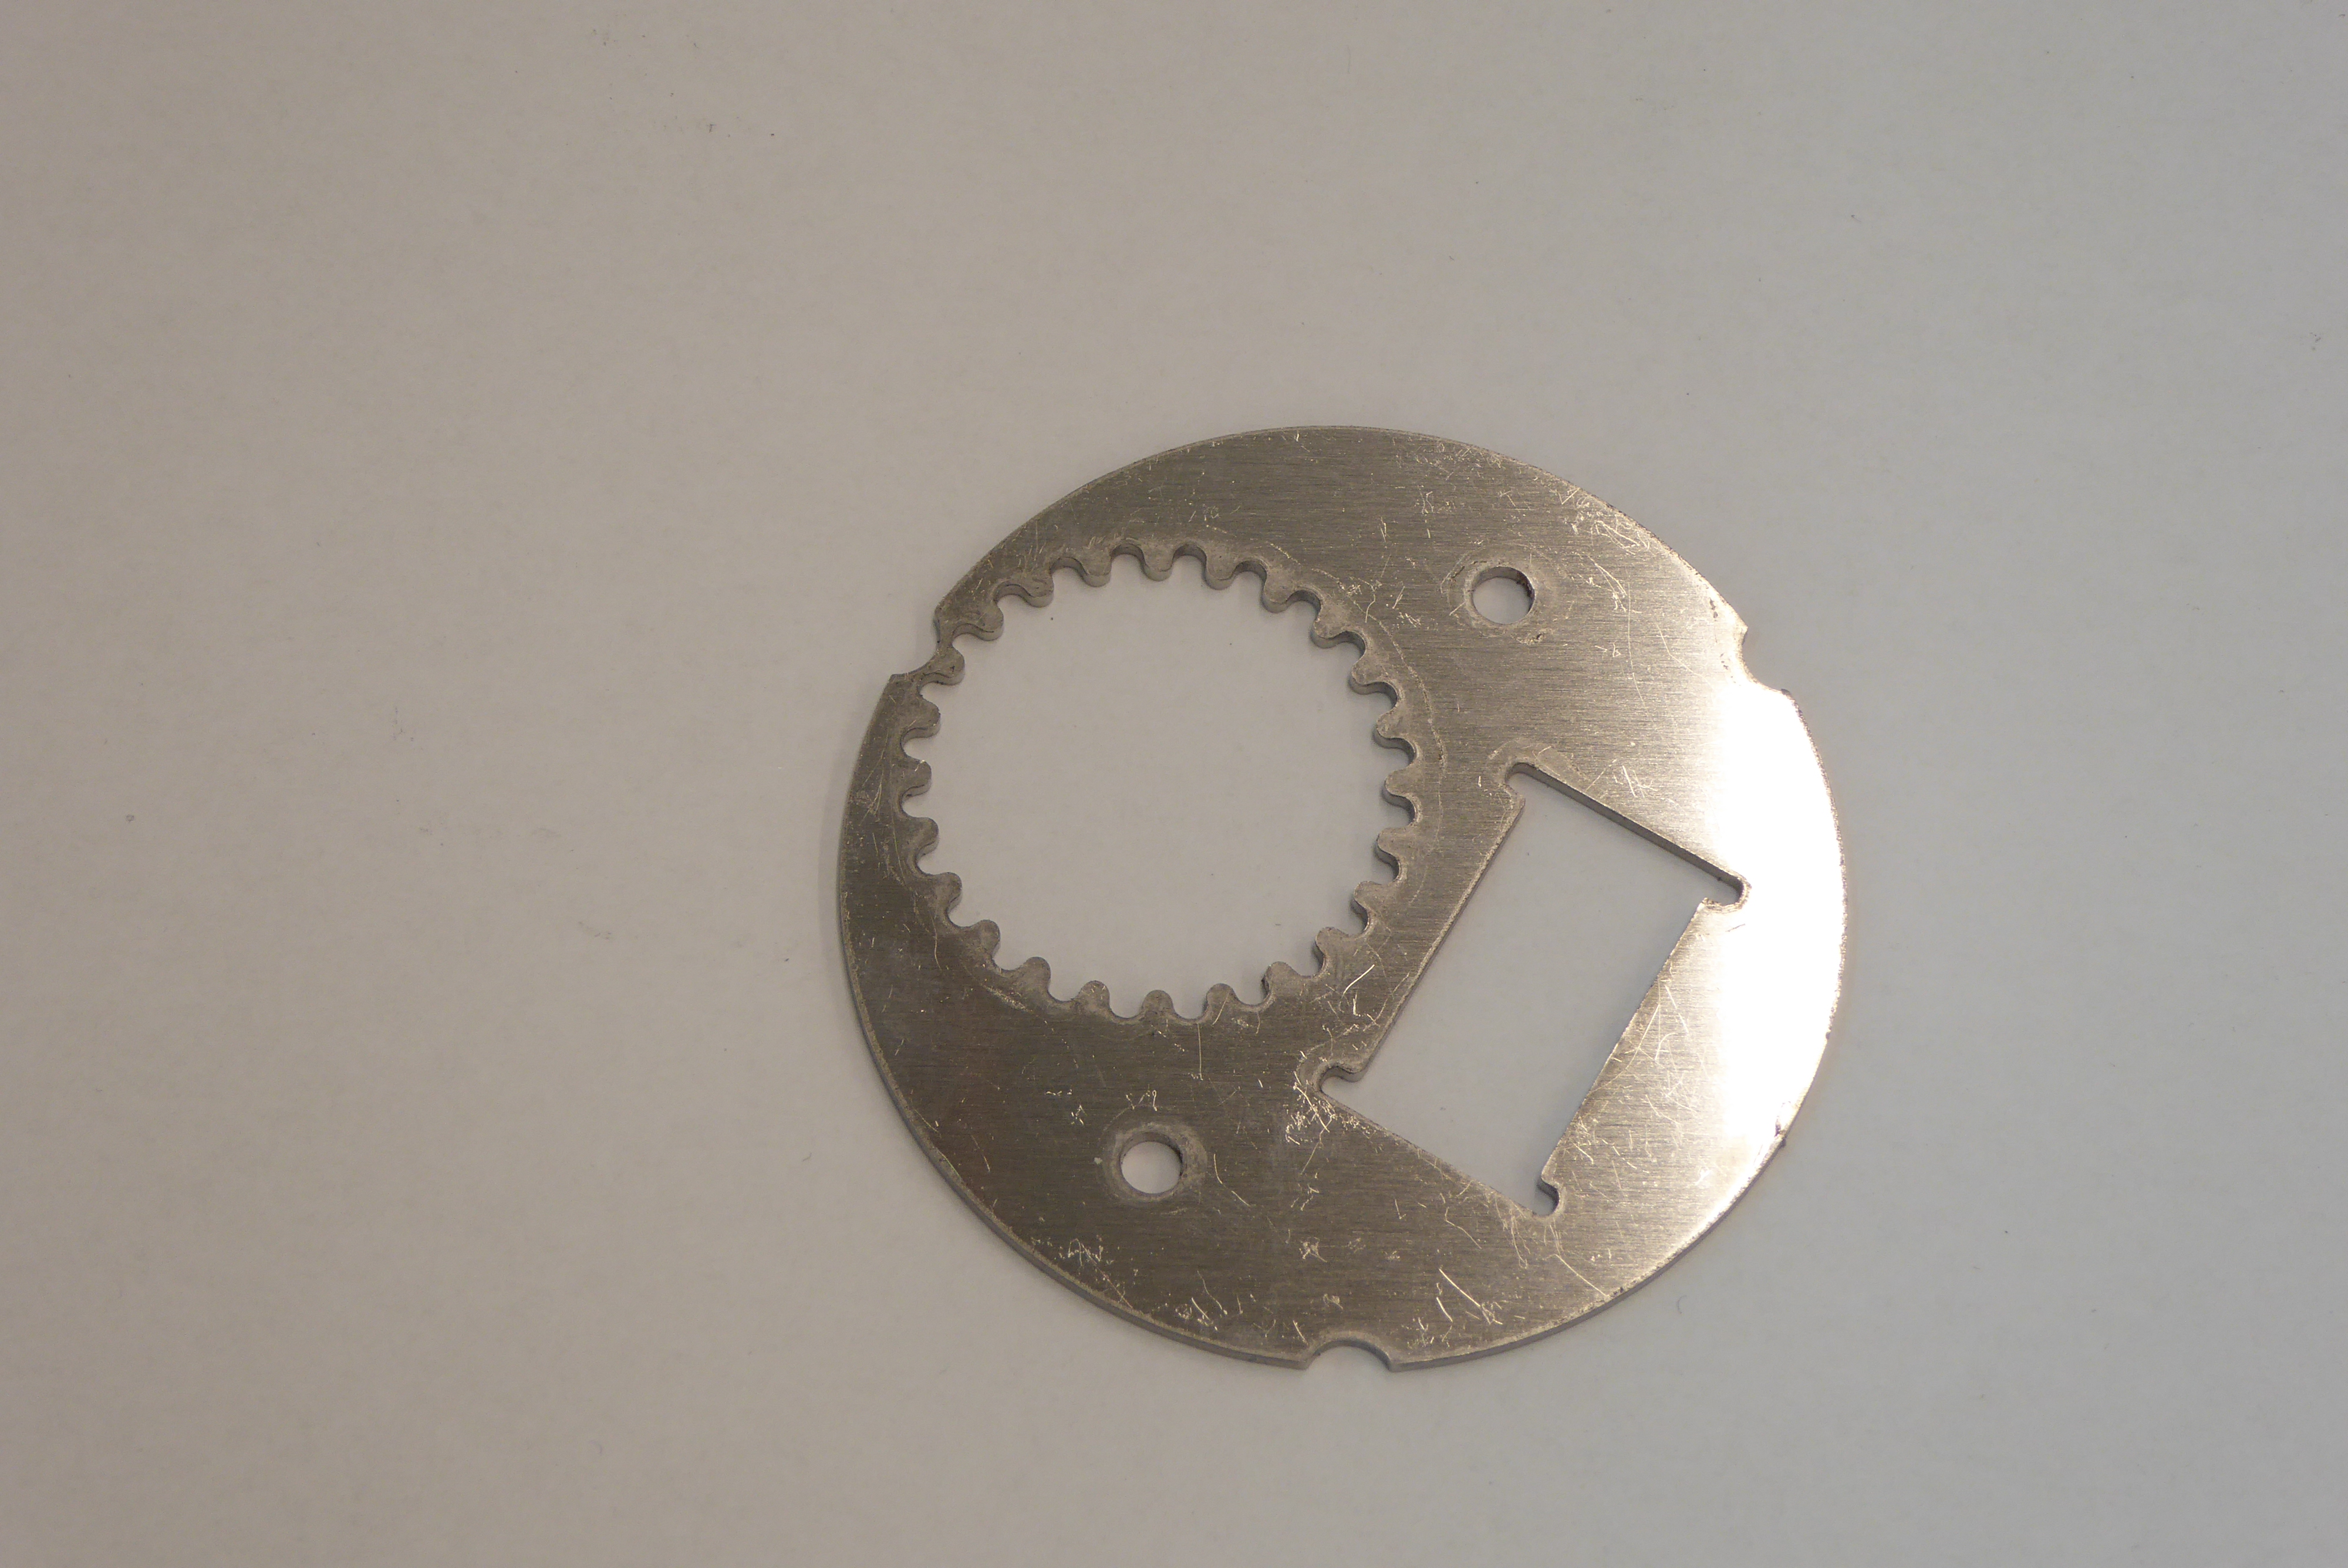
Label: Bottle Opener - Inlay